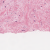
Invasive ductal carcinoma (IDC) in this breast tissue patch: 0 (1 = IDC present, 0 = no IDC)